Interaction volume radius: 5 \u00c5
Interaction volume height: 30 \u00c5
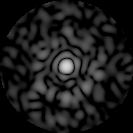
Disorder parameter: 0.8471